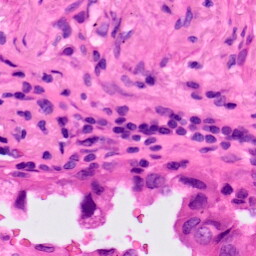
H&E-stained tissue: Lung